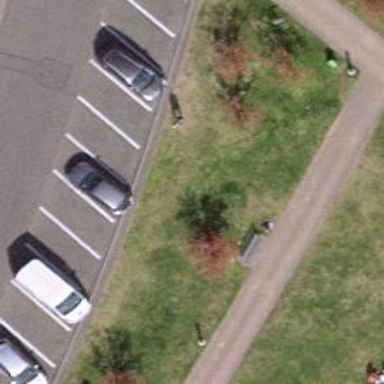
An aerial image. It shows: Bench.